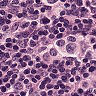
Metastatic tissue present: yes